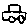
Label: car